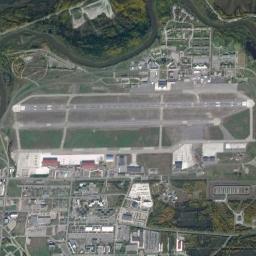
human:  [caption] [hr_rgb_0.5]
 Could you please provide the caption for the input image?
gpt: A complex airport with many runways and buildings and many planes parked, With a winding highway next to it .

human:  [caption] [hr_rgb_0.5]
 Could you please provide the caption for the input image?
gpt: An airport is surrounded by many buildings and trees .

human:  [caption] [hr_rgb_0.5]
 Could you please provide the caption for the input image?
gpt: An airport with two parallel runways on the lawn and some buildings arranged neatly beside .

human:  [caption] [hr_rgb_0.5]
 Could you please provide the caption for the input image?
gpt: The airport is bordered by a large lawn .

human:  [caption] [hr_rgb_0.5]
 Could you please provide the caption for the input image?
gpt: The airport is between the buildings .